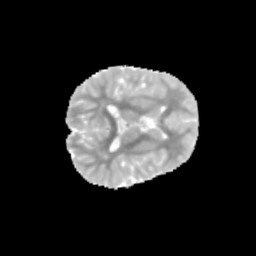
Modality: MD
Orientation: axial
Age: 10
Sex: female
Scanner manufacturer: siemens
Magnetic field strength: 3 T
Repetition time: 3.8 s
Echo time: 0.07 s